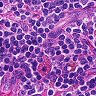
Metastatic tissue present: no